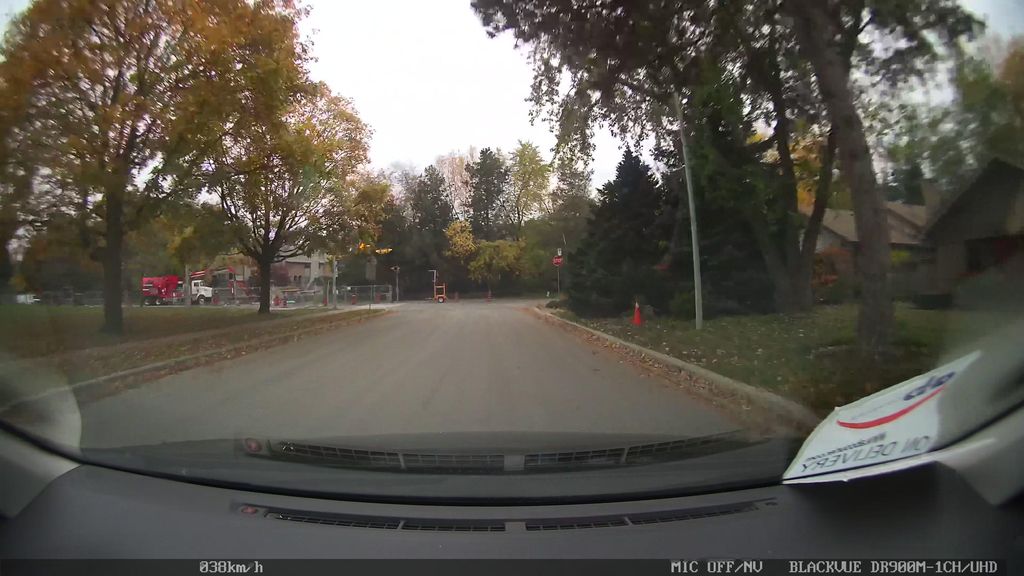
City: toronto